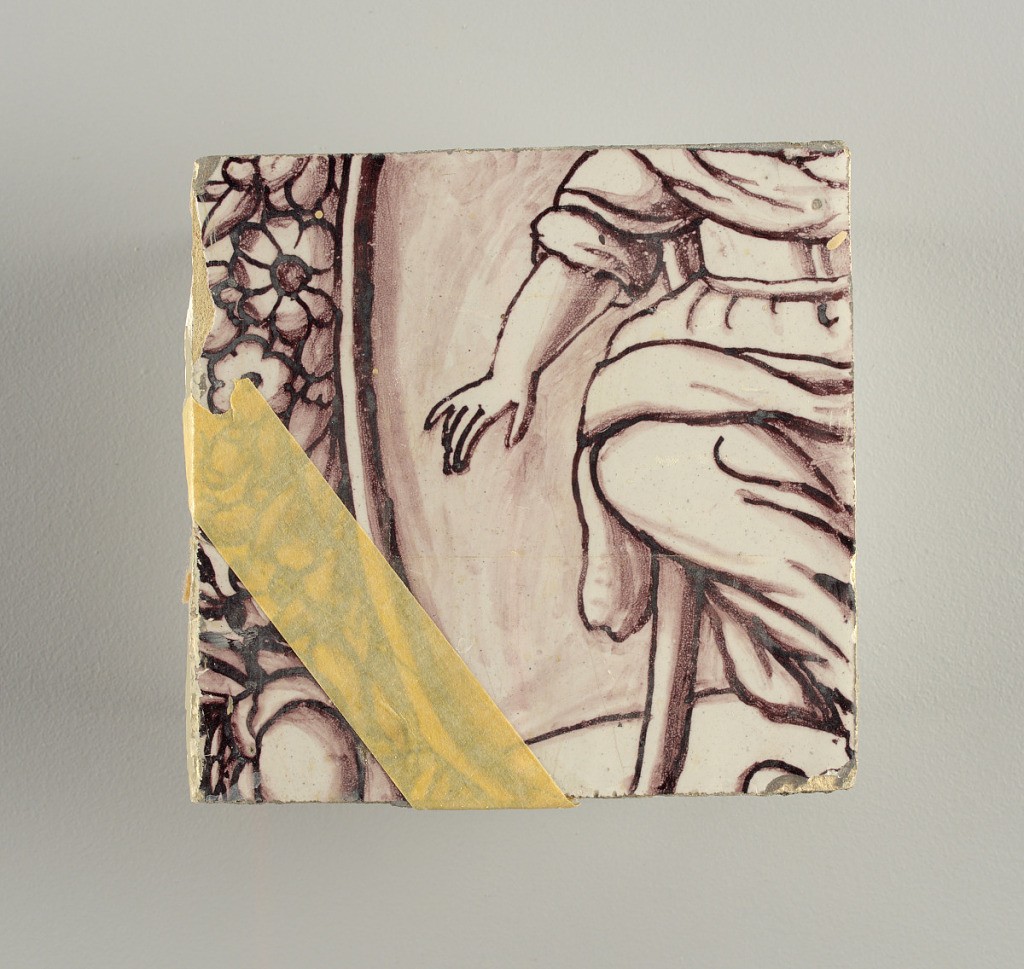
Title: Wall facing
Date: ca. 1725
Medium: tin-glazed earthenware, underglaze
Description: Running design for a frieze or a dado, composed of scrolls of foliage and strapwork, and four repeating motifs--a seated woman in a small upright oval medallion, a putto seated on a rocailled base, and strapwork in axial pattern.  The various panels, A to F, show various repeats of the same design, all being five tiles high and a varying number of tiles wide.